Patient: sex M, age 76
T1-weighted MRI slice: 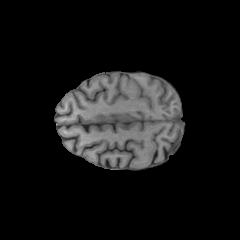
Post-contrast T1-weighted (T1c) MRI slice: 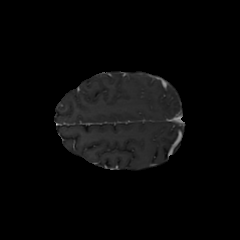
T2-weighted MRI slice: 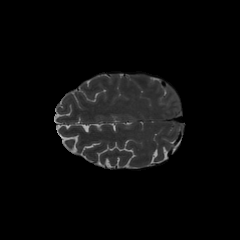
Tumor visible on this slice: yes
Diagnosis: Glioblastoma, IDH-wildtype
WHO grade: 4